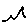
Label: bird